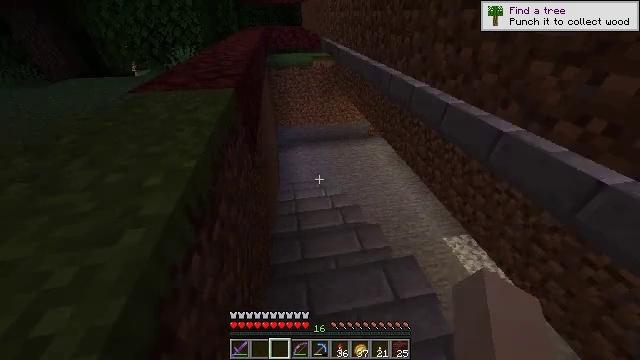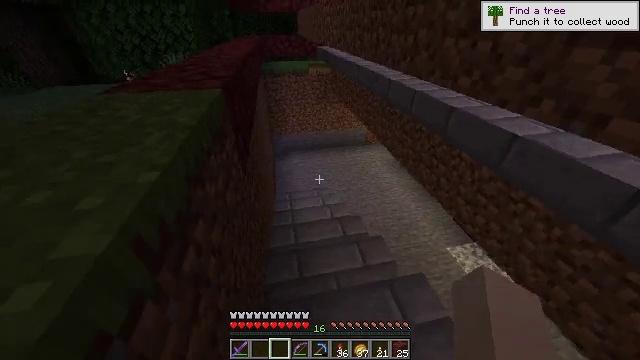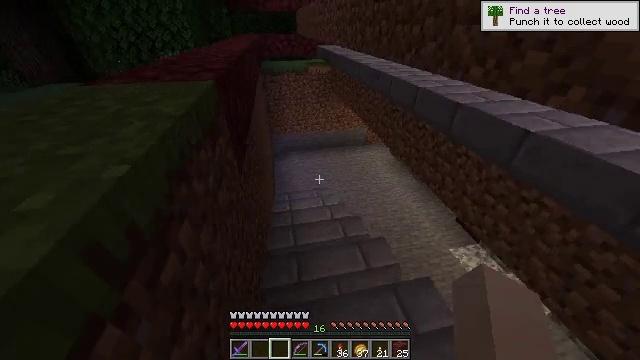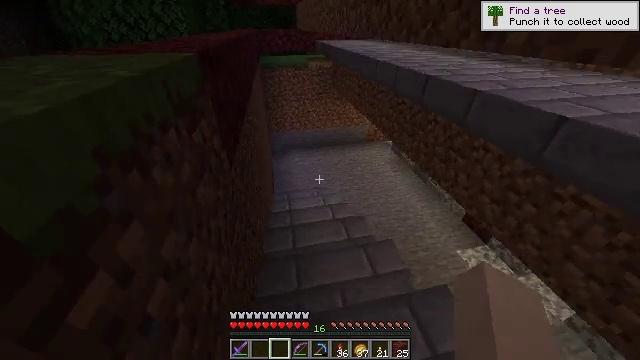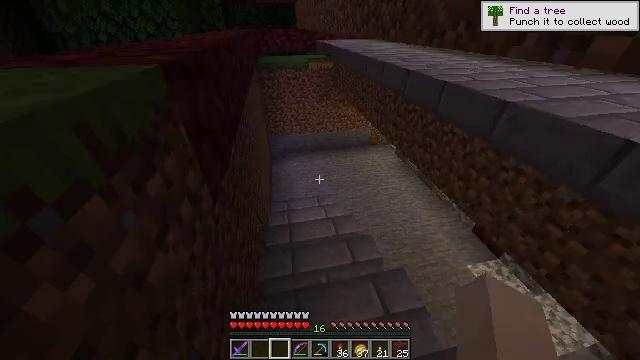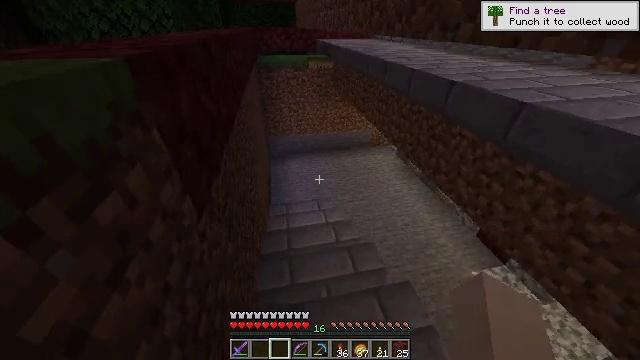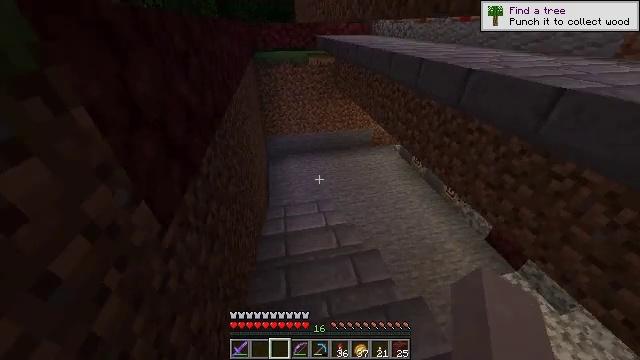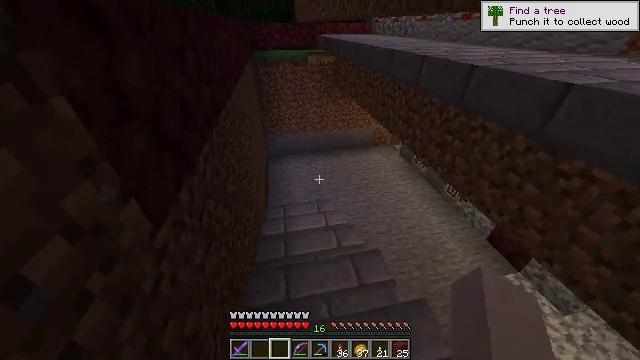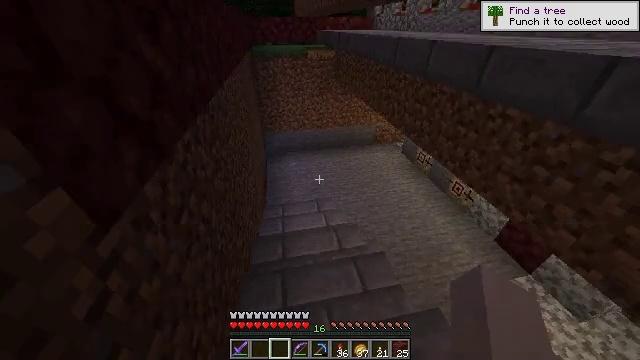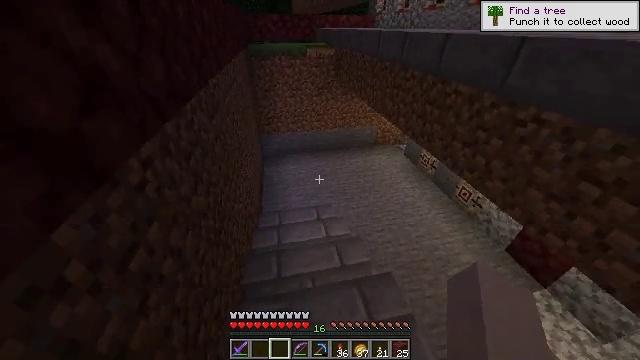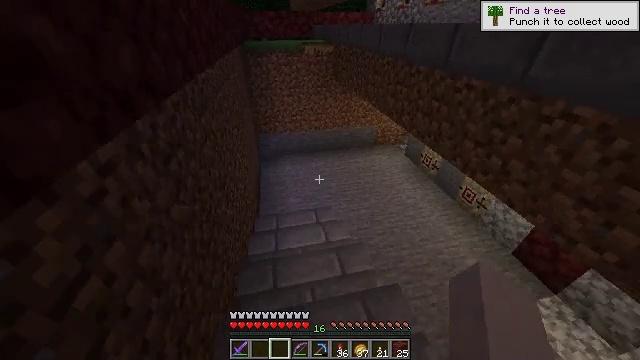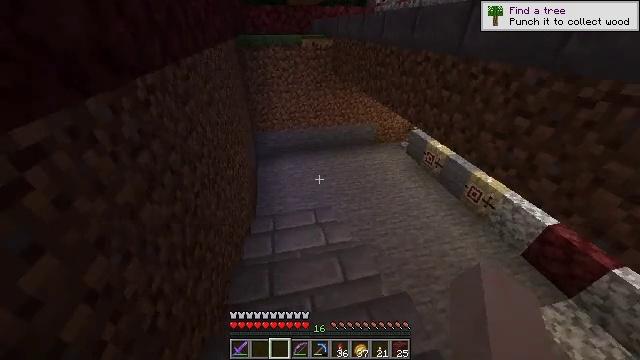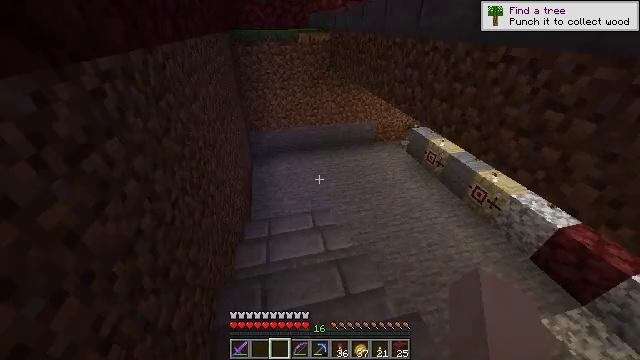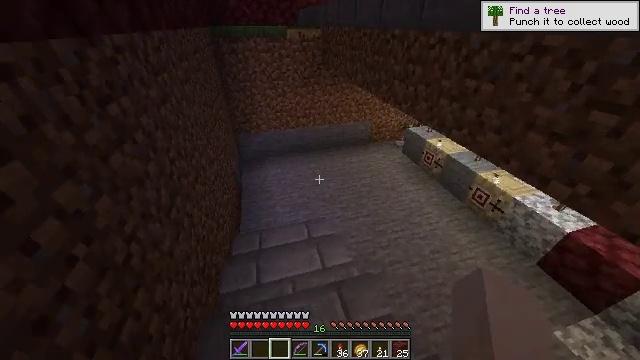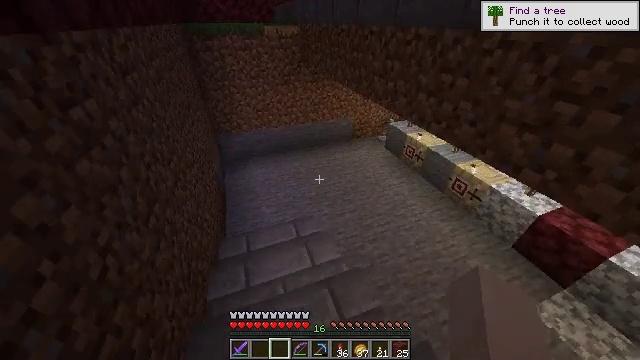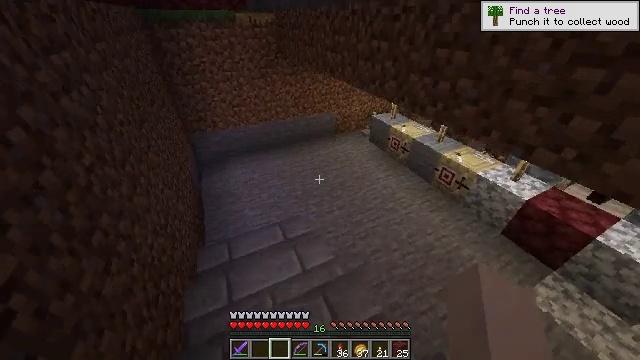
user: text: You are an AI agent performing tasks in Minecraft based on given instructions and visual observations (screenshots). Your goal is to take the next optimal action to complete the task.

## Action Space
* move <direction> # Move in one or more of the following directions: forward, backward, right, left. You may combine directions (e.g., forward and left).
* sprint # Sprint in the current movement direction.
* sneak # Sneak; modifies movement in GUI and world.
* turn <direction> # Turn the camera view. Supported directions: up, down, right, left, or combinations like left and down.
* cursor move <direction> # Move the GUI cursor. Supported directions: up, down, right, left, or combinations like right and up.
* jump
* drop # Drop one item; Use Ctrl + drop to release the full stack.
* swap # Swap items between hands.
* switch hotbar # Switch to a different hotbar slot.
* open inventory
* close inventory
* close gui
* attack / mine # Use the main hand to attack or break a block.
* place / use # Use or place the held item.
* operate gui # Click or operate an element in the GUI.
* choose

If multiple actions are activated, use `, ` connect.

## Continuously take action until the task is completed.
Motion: motion action
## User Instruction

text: Break the oak wall sign to reclaim it.
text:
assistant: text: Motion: move forward, turn right and up
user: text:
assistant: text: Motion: move forward
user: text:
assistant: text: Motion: move forward
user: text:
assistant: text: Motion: move forward
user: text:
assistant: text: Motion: move forward
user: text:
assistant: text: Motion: move forward
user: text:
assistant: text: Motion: move forward
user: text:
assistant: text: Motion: move forward
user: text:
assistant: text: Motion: move forward
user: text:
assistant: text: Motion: move forward
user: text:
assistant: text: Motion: move forward
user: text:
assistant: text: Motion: move forward
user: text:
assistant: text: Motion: move forward, turn right
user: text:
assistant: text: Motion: move forward, turn right
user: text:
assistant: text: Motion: move forward, turn right
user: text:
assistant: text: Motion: move forward, turn right
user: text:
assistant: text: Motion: move forward, turn right
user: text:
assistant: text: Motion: move forward, turn right
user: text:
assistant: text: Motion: move forward, turn right
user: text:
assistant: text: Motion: move forward, turn right
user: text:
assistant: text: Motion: move forward, turn right
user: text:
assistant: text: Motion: move forward, turn right and up
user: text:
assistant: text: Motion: move forward, turn right and up
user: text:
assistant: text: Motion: move forward, turn right and up
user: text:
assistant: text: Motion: move forward, turn right and up
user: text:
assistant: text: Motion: move forward and move right, turn right and up
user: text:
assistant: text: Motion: move forward and move right, turn right and up
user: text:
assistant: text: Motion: move forward and move right, turn right and up
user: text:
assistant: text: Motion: move forward and move right
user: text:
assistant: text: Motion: move forward and move right